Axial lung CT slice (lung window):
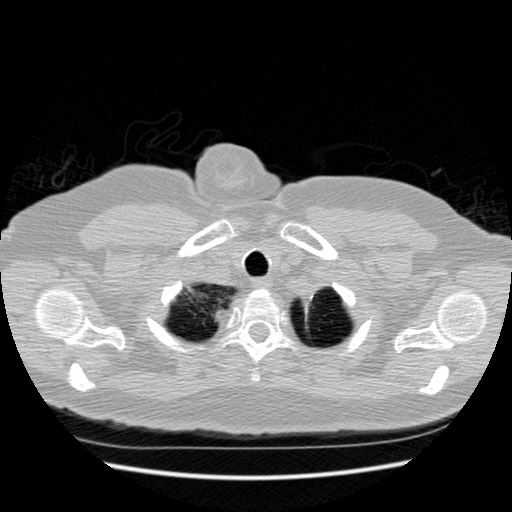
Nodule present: no